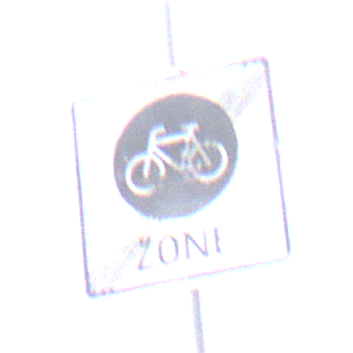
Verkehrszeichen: EndeFahrradzone
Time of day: MorningAfternoon
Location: Outdoor (Nature)
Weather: PartlyCloudy
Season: NotSpecified
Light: Natural